Question: I have created a windows service, that I am trying to deploy on the server.
And trying to install it using Command Prompt, with Administrator role.
Installer:
'''
[RunInstaller(true)]
public partial class ProjectInstaller : System.Configuration.Install.Installer
{
public ProjectInstaller()
{
InitializeComponent();
}
protected override void OnAfterInstall(IDictionary savedState)
{
base.OnAfterInstall(savedState);
//The following code starts the services after it is installed.
using (System.ServiceProcess.ServiceController serviceController = new System.ServiceProcess.ServiceController(serviceInstaller1.ServiceName))
{
serviceController.Start();
}
}
private void serviceProcessInstaller1_AfterInstall(object sender, InstallEventArgs e)
{
//this.serviceProcessInstaller1.Account = ServiceAccount.LocalSystem;
}
private void serviceInstaller1_AfterInstall(object sender, InstallEventArgs e)
{
}
}
'''
And it throws error as,

> an exception occurred in the onafterinstall event handler
and also,
> System.InvaldiOperationException: Cannot start service on Computer.
etc.
Any prompt solutions?
Similar posts: <URL>
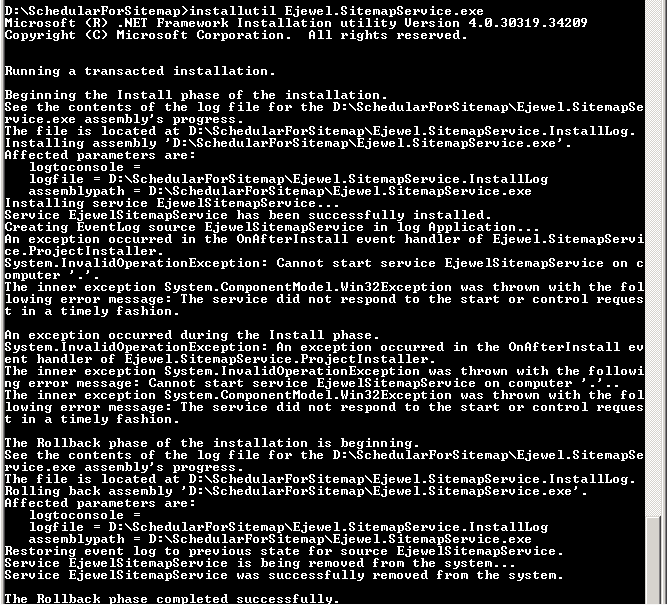
Answer: That error message about the service "not responding in a timely manner" suggests that your service is broken in some way. The Start mechanism is not a fire-and-forget design, it's more like a call into your service startup code. The service is expected to exit its start code (in a timely manner) to indicate that it's running. It's likely that your start code is doing too much work inline instead of just doing basic initialization and then instantiating a thread to do the main work of the service OR it's hanging up somewhere.